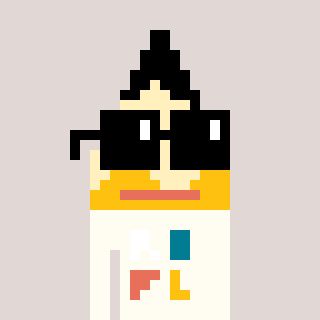
a pixel art character with square black sunglasses, a pencil-shaped head and a grayscale-colored body on a warm background